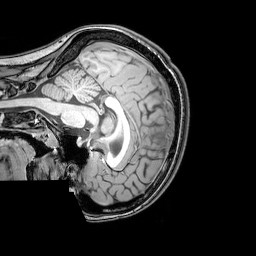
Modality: T1w
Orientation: sagittal
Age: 22
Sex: female
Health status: healthy
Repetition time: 0.081 s
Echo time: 0.037 s